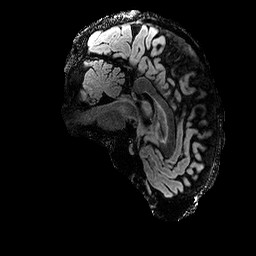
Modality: FLAIR
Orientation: sagittal
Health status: ill
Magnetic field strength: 3 T